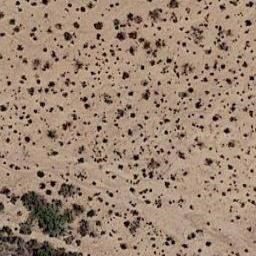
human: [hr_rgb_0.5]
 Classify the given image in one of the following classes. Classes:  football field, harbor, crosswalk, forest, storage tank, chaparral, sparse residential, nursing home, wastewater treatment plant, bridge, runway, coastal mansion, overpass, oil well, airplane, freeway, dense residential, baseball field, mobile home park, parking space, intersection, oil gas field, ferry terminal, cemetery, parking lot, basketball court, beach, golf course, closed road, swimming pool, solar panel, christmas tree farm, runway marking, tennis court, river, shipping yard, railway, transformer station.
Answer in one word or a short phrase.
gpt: chaparral